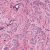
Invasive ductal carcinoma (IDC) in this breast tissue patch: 1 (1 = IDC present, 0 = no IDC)